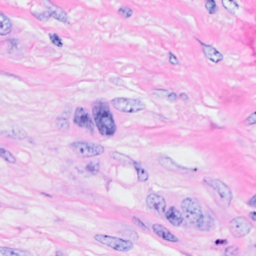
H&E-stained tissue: Breast